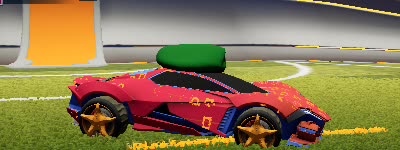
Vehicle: werewolf